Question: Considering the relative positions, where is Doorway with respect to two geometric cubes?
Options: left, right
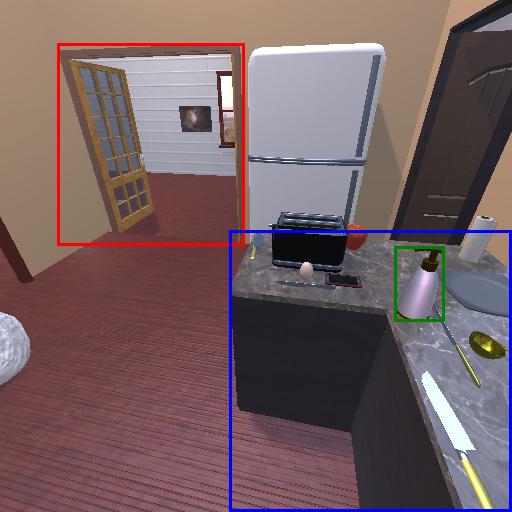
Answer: left